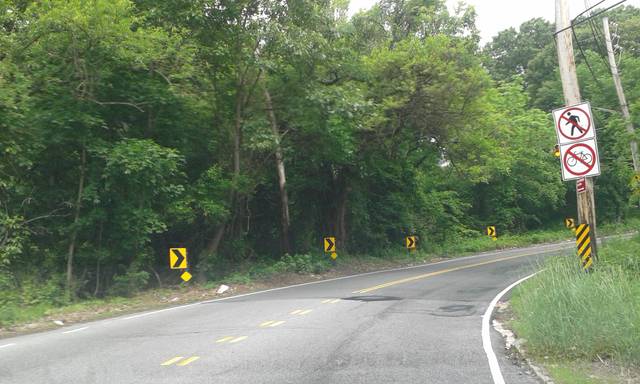
Region: United States
Coordinates: 40.573, -74.147